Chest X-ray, PA view. Patient: 49 years old, sex F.
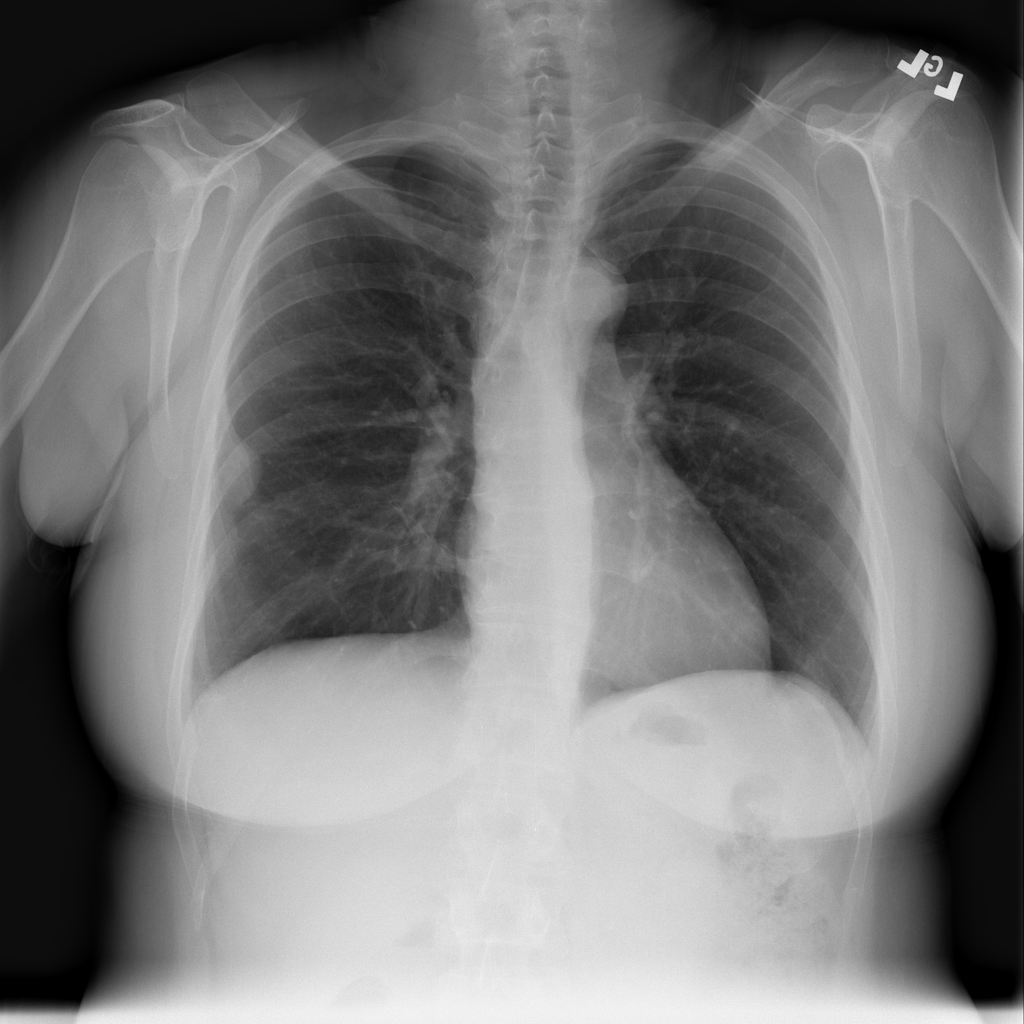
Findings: Mass